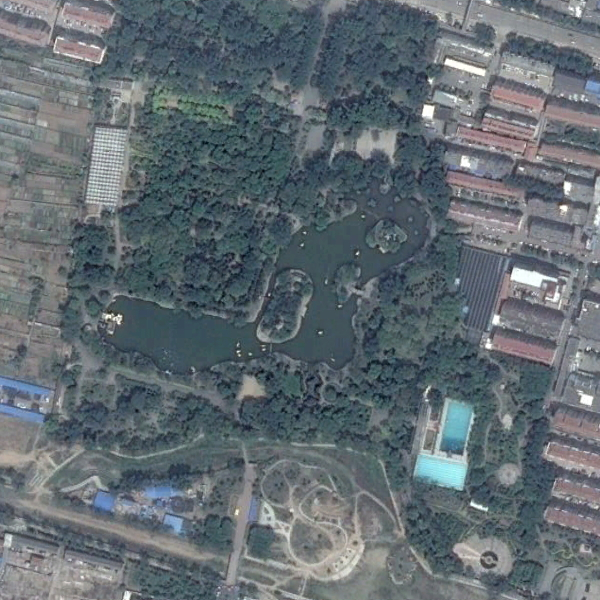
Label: Park